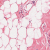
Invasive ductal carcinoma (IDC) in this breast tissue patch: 0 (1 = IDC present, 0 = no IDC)